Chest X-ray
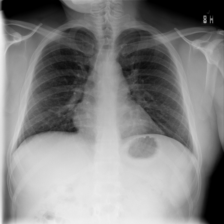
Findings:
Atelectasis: negative
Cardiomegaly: negative
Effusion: negative
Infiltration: negative
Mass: negative
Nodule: positive
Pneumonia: negative
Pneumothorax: negative
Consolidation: negative
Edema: negative
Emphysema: negative
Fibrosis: negative
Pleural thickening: negative
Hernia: negative